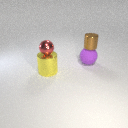
large purple rubber sphere below small brown metal cylinder